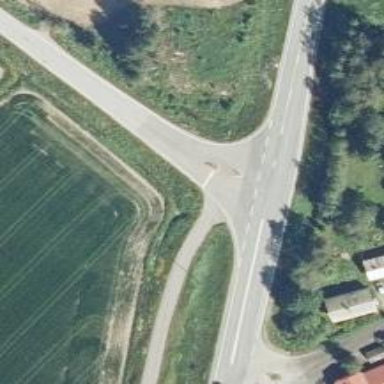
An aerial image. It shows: Road with stop sign.